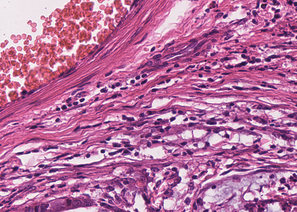
Tumor epithelial tissue: no
Tumor-associated stroma tissue: yes
Normal tissue: no